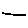
Label: line